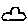
Label: cloud